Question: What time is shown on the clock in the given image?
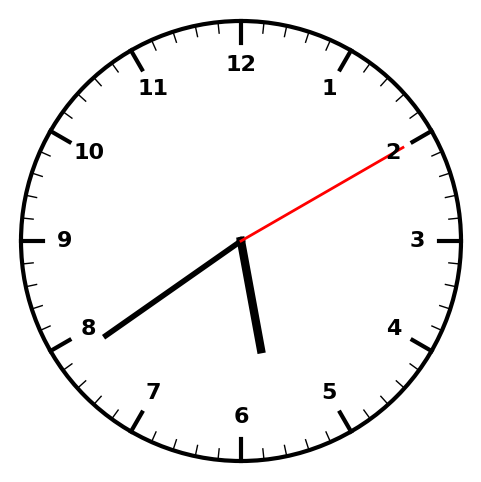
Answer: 05:39:10